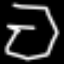
Label: octagon